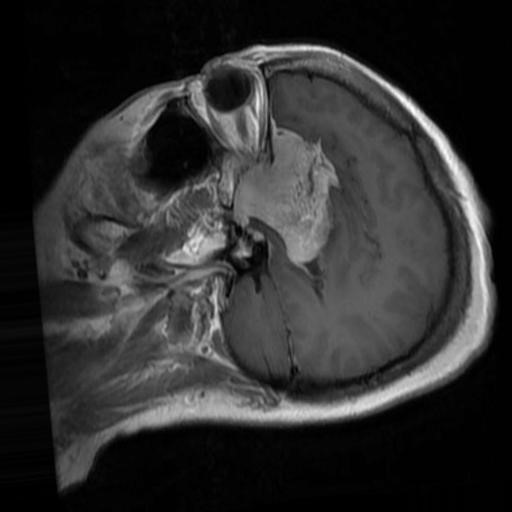
Label: brain_menin